Field crop: tomato
Growth stage: 1
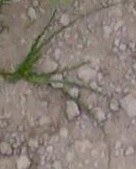
Species: cyperus